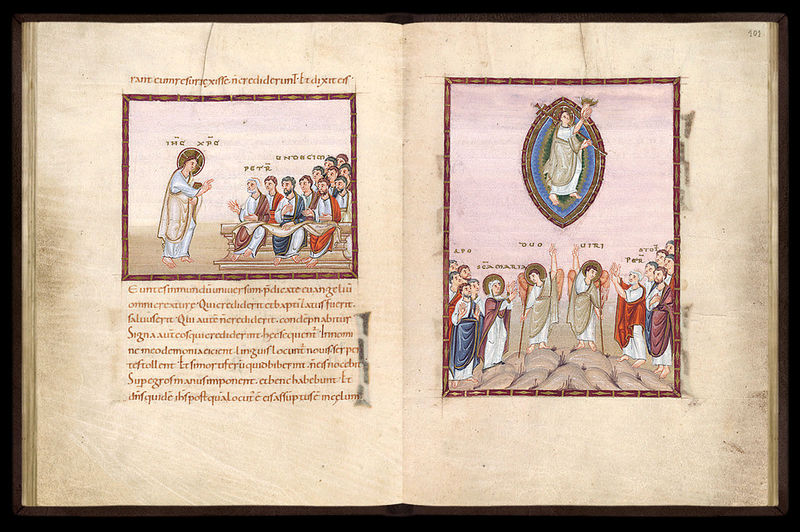
Titel: Egbert- Codex (Codex Egberti)
Institution: Trier, Stadtbibliothek/Stadtarchiv
Schlagwörter: berg, blau, sitzen, braun, rot, rahmen, gewand, gold, gewänder, engel, schrift, lila, zeigen, buch, seite, text, buchseite, pergament, prediger, heiligenschein, jesus, predigt, erscheinung, heiliger, tempel, heilige, hirtenstab, schüler, jünger, zuhörer, miniatur, petrus, auferstehung, handschrift, himmelfahrt, latein, mandorla, apostel, predigen, majuskel, codex, schriftgelehrte, predig, pankreator, llehrer